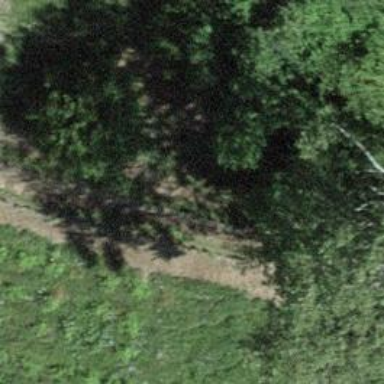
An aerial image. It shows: Path.